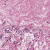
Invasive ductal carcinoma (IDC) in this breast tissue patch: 0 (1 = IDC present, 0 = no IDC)